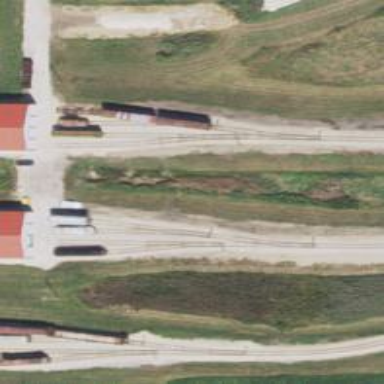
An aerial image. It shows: Preserved railway yard with rail tracks.